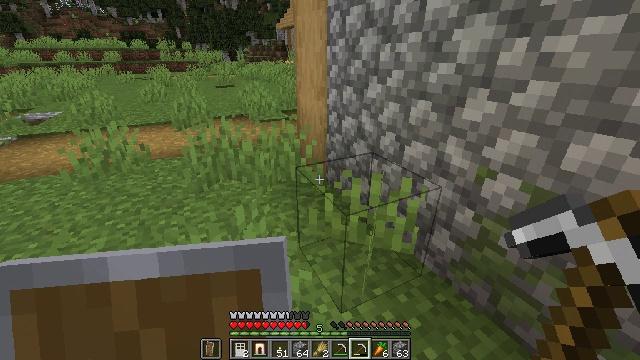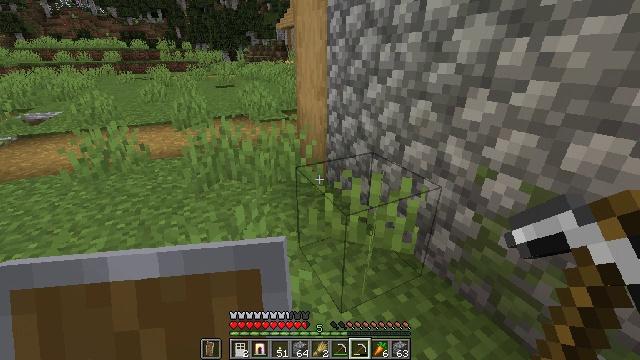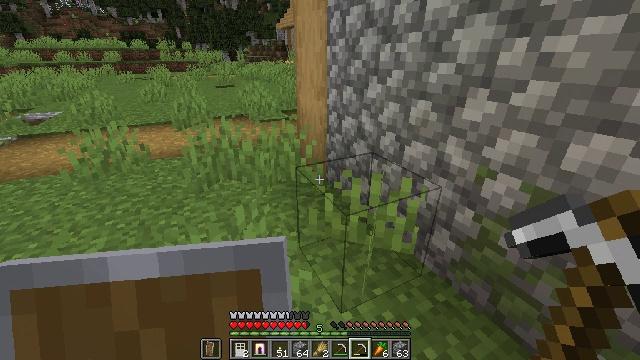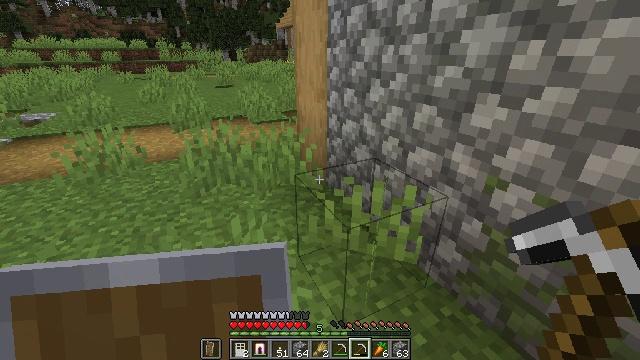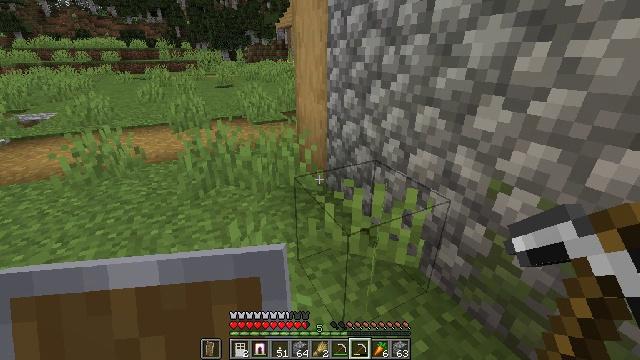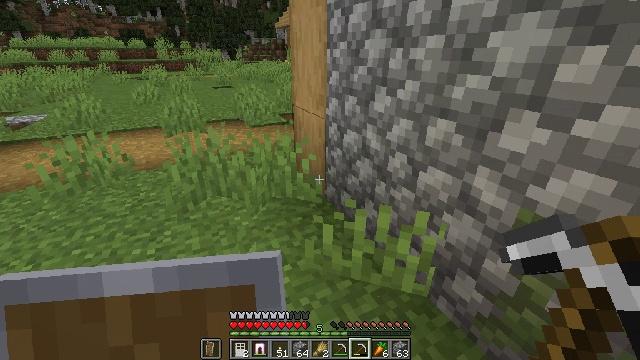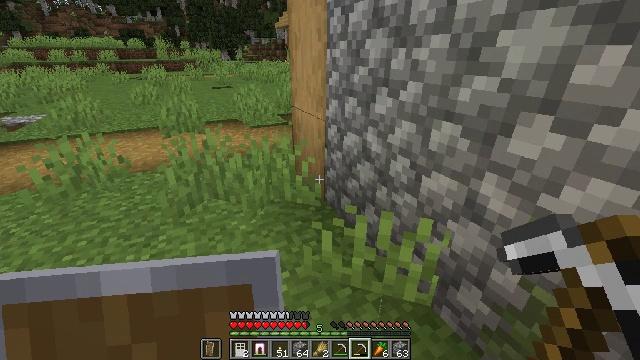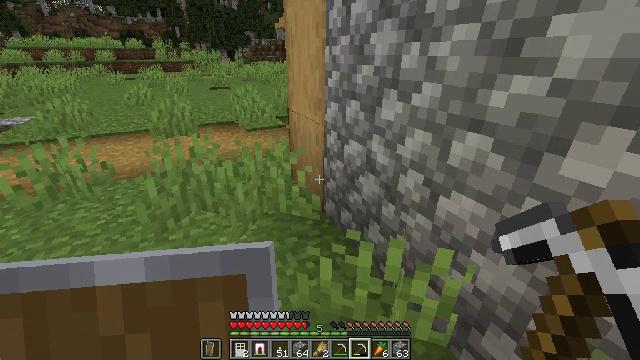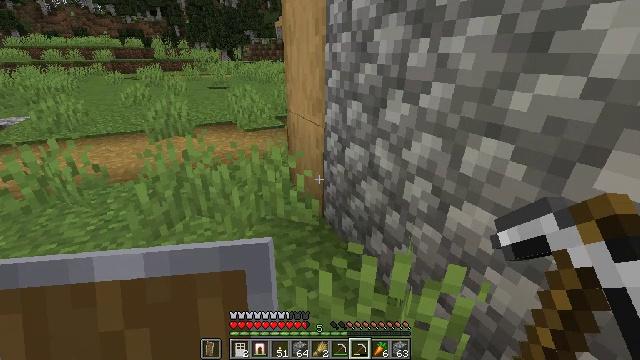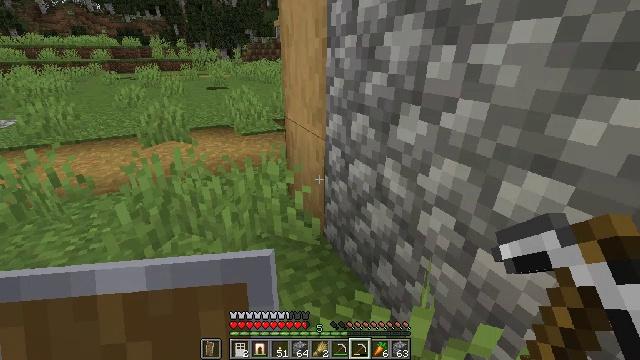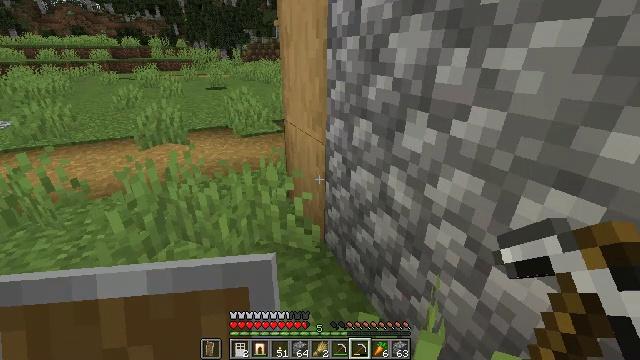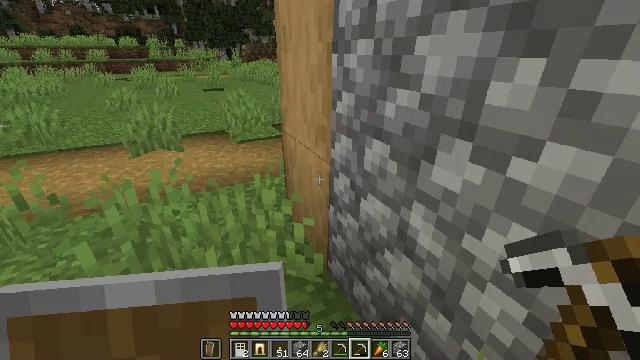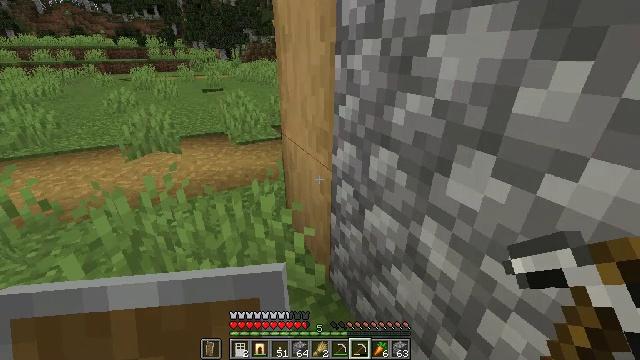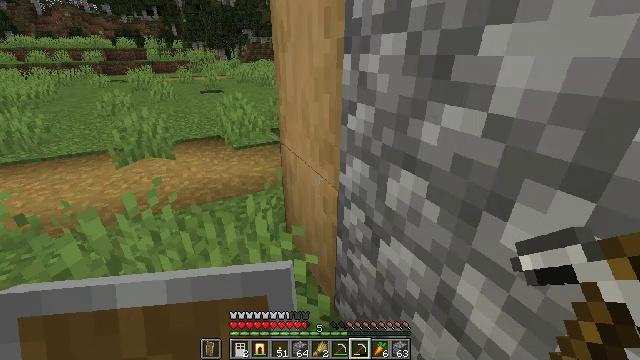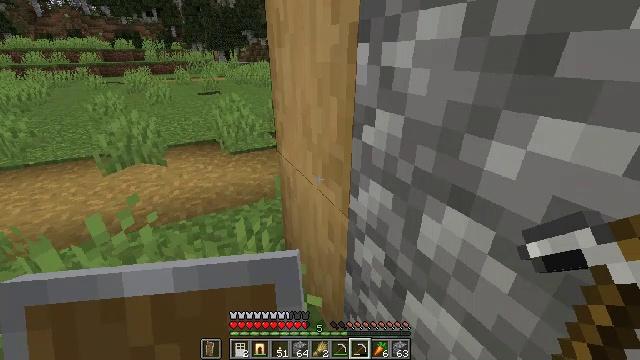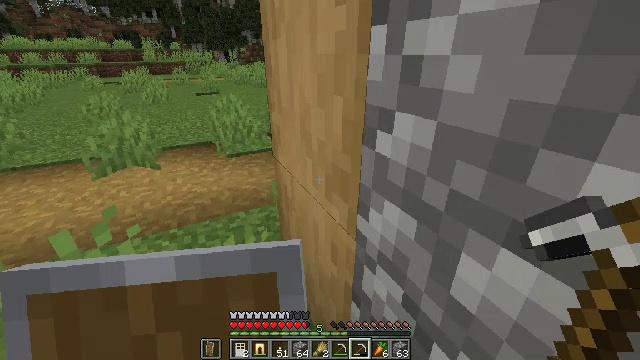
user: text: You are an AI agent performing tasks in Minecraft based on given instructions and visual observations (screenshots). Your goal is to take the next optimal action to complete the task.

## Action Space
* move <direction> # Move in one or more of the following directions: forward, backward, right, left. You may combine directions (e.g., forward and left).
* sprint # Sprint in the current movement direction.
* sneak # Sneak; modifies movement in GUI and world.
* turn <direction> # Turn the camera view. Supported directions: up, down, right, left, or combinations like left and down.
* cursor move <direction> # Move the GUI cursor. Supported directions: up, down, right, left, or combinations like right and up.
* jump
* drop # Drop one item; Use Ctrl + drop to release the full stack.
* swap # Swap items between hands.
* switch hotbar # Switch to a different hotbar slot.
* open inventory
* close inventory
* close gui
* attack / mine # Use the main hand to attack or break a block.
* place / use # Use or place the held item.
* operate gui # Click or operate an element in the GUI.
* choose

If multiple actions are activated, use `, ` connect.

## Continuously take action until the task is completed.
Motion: motion action
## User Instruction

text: Attack the white bed to collect it.
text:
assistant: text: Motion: no_op
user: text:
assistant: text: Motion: no_op
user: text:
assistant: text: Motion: move forward
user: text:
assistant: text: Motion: move forward
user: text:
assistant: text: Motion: move forward
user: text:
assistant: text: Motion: move forward
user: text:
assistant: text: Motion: move forward
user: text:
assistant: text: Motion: move forward
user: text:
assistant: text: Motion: move forward
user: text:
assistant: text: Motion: move forward
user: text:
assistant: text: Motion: move forward
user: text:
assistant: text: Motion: move forward
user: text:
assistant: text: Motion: move forward
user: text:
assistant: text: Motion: move forward
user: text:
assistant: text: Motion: move forward
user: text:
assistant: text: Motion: move forward
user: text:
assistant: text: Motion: move forward
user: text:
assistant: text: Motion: move forward
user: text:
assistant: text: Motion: move forward
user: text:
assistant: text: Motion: move forward
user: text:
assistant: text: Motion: move forward
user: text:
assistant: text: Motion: move forward
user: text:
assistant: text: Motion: move forward
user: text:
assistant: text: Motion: move forward
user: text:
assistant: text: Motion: move forward
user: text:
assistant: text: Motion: move forward
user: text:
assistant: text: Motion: move forward
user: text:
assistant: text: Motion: move forward
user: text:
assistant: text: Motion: move forward
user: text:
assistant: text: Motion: move forward